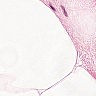
Metastatic tissue present: no